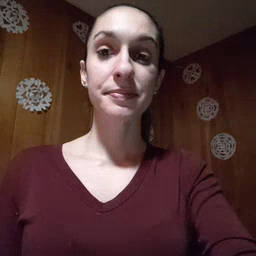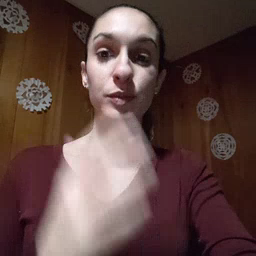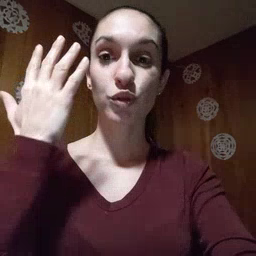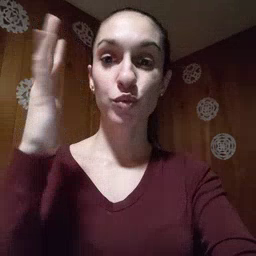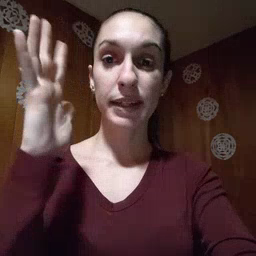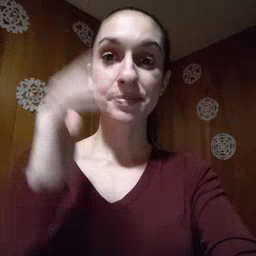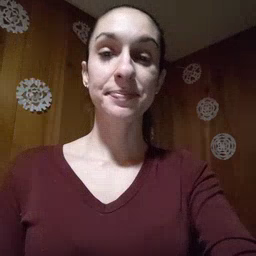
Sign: tree